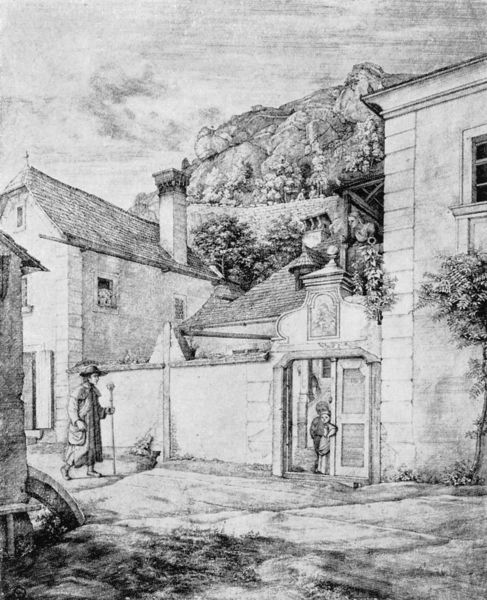
Titel: Straße in Mödling
Künstler: Ferdinand Olivier
Institution: Dresden, Staatliche Kunstsammlungen
Schlagwörter: baum, berg, blätter, felsen, himmel, laub, mann, weiß, wolken, bäume, landschaft, menschen, stadt, fenster, hut, männer, schwarz, strasse, tür, zeichnung, dach, haus, weg, leute, steine, bild, häuser, hügel, gehen, kirche, rauch, kind, pflanzen, wald, kamin, kinder, schornstein, stock, fassade, berge, gebirge, dorf, dächer, giebel, mauer, romantik, balcony, church, hat, white, window, black, gray, grey, painting, wall, windows, woman, print, plant, junge, tor, eingang, radierung, stich, schwarzweiß, gesims, cliff, clouds, man, sky, stone, tree, wanderer, building, hill, house, mountain, gehstab, houses, roof, roofs, street, trees, village, boy, child, kin, garden, path, road, shutters, drawing, wanderstab, shadow, coat, etching, walking, cross, children, door, fence, town, marble, stroll, day, cloak, buildings, gate, walk, dull, pilger, home, cane, wanderschaft, chimney, doorway, stick, staff, cornice, einang, vine, finial, gestab, romantic, corner, straßeweg, panels, could, crag, whild, coor, cvhildren